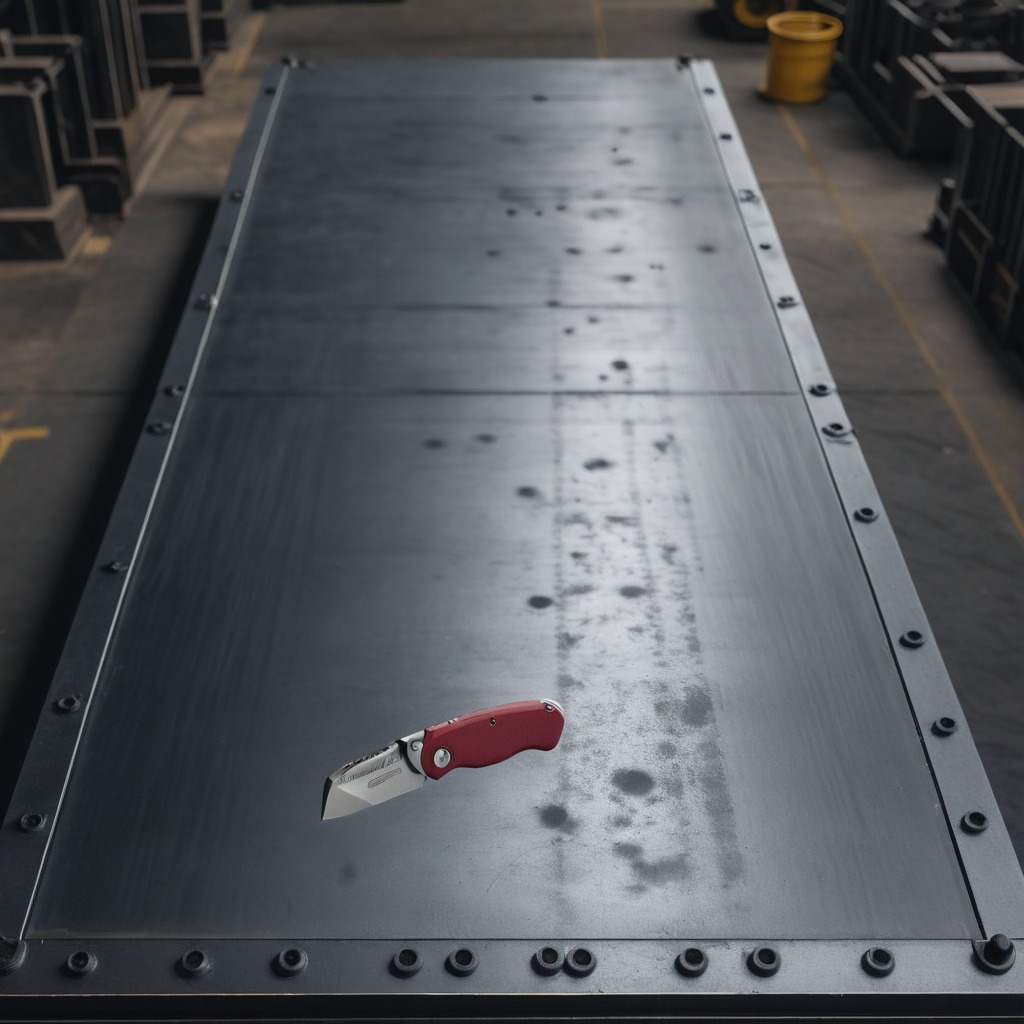
A utility knife is lying on a cold steel table in a mining workshop.